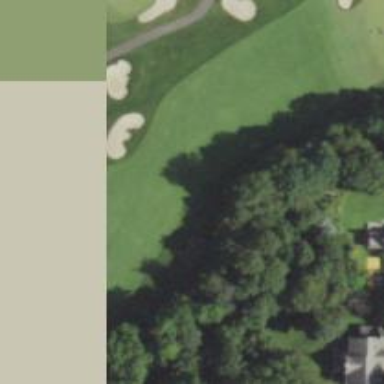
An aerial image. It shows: Golf fairway surrounded by grass.